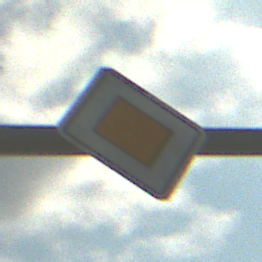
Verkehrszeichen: Vorfahrtsstrasse
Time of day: MorningAfternoon
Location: Outdoor (RoadRail)
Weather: PartlyCloudy
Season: NotSpecified
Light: Natural